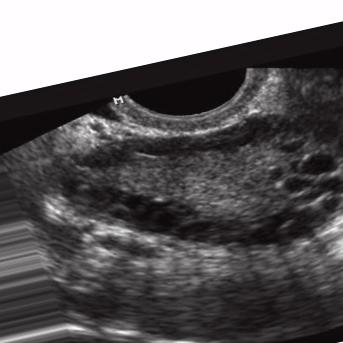
Label: infected